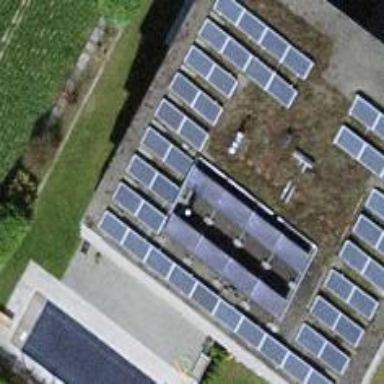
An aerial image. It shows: Solar power generator.